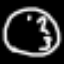
Label: clock